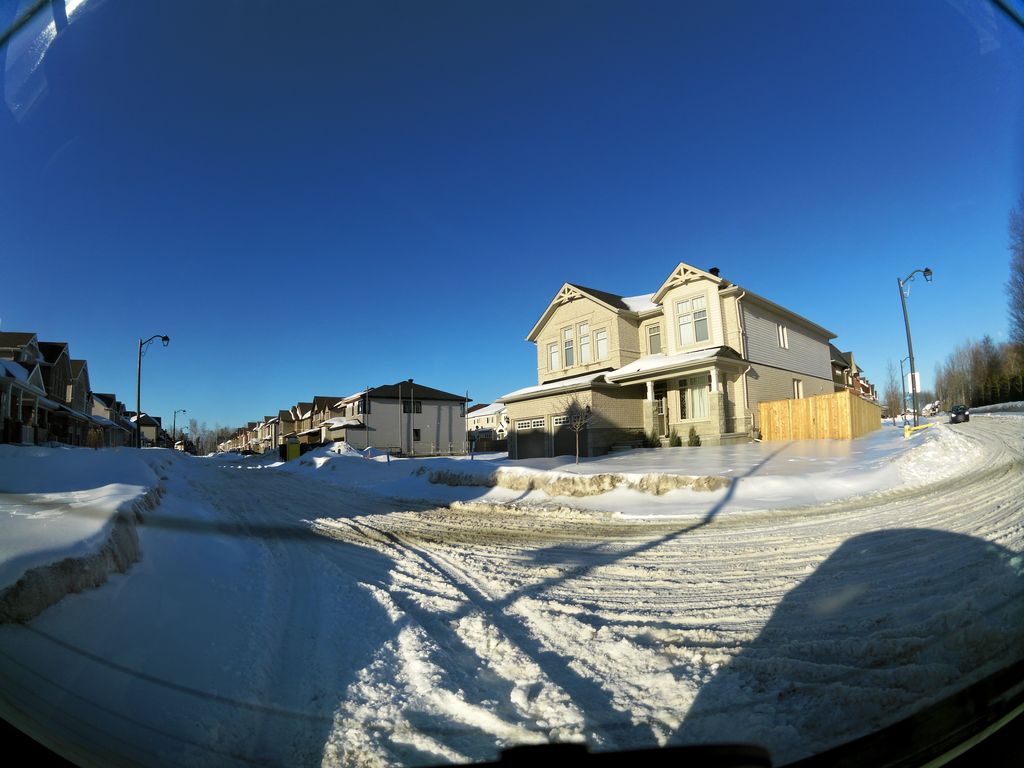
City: ottawa-gatineau